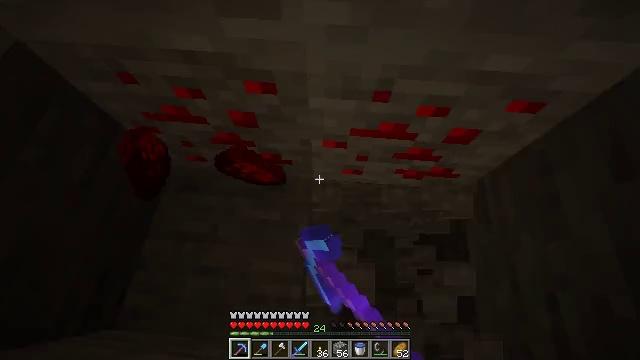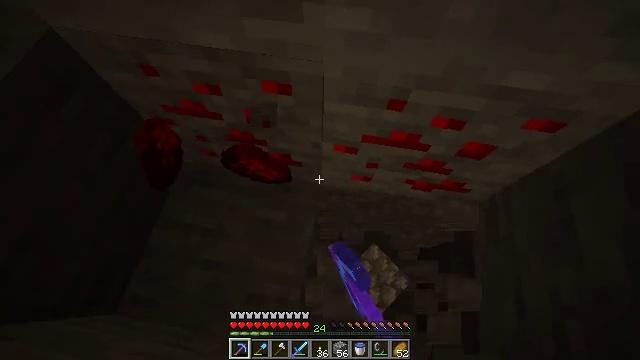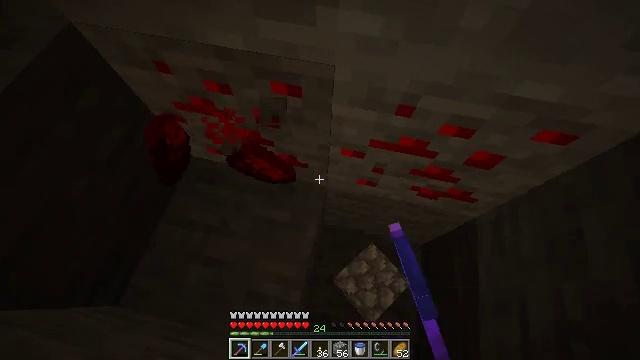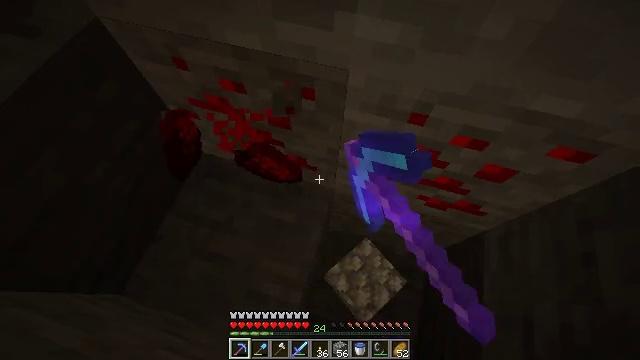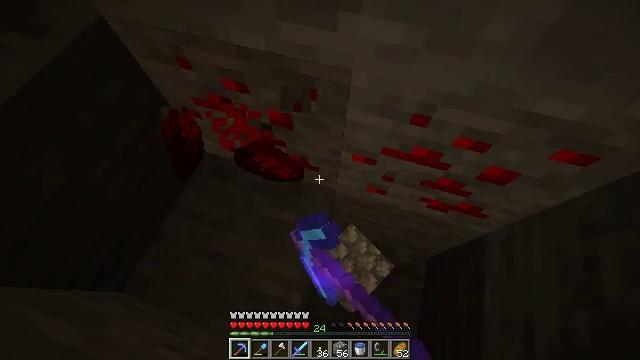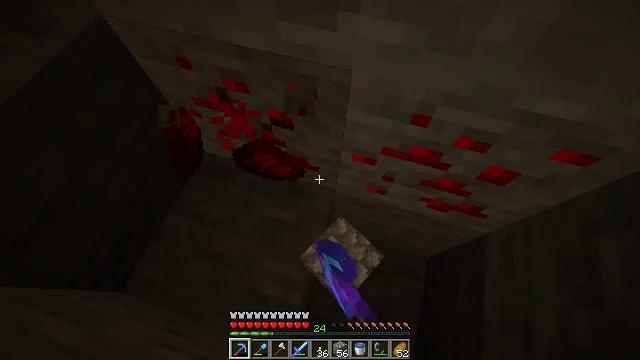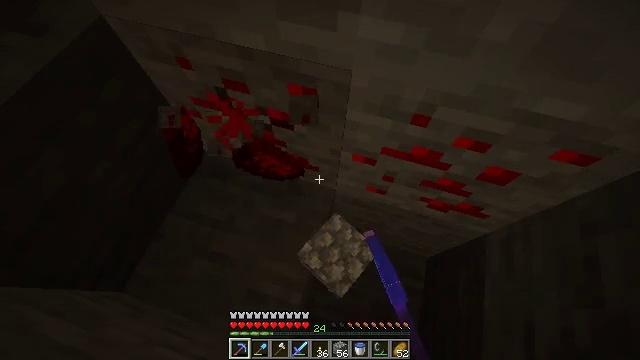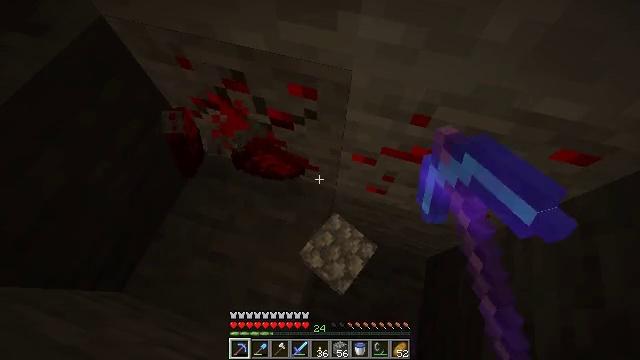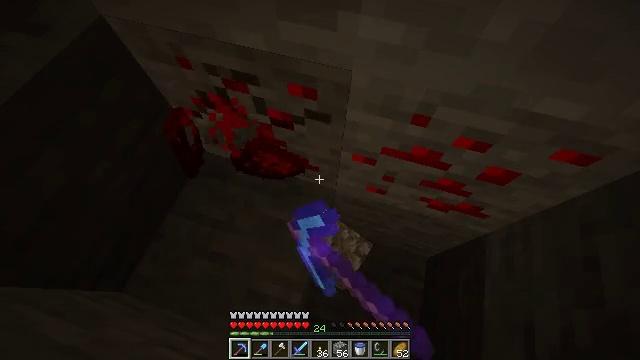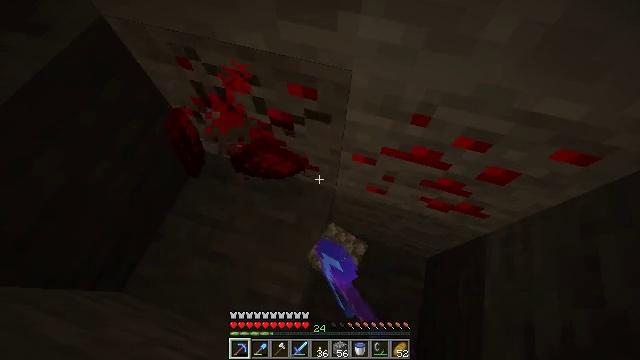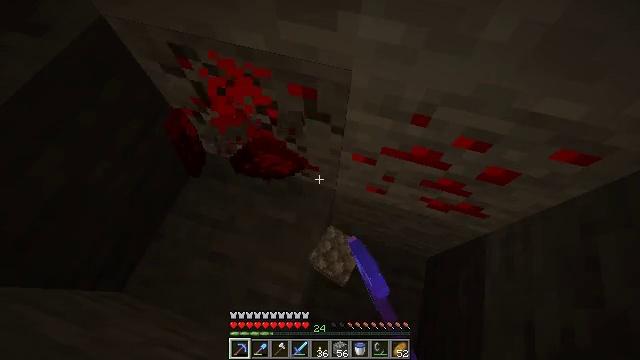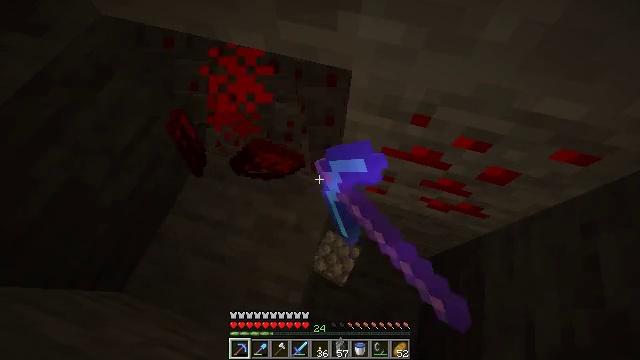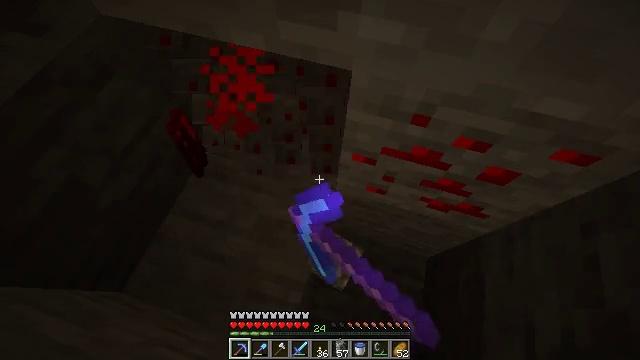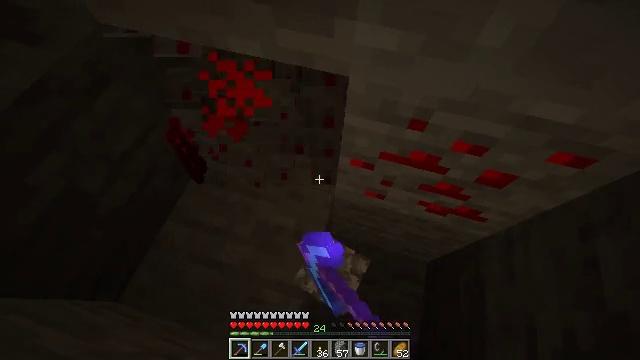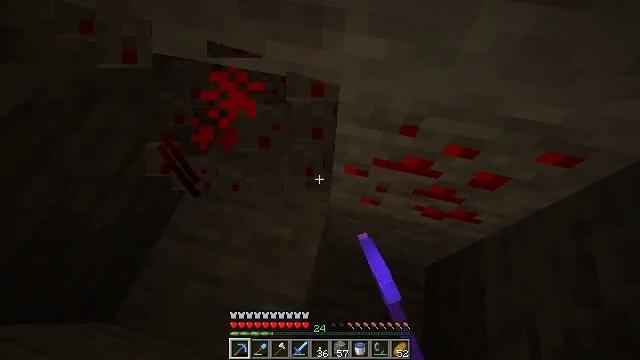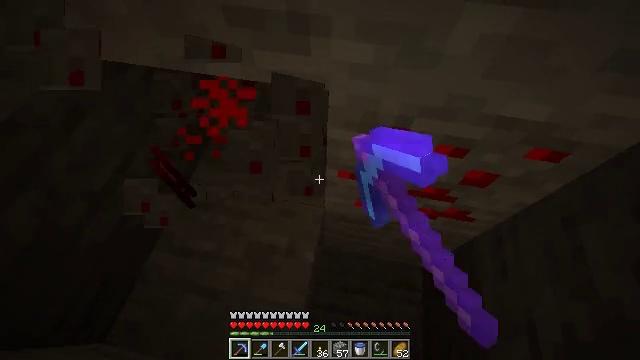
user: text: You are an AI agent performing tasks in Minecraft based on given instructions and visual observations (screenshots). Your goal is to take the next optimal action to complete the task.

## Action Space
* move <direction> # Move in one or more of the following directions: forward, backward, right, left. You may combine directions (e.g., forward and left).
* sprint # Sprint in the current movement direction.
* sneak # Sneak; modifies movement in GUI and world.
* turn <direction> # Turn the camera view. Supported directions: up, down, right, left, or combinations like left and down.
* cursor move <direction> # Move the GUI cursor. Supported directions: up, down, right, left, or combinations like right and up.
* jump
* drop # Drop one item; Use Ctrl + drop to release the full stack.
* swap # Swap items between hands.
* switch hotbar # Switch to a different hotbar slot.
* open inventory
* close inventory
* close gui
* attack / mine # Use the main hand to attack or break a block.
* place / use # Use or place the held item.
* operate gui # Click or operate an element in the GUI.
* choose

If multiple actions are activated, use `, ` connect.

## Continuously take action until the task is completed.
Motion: motion action
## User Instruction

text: Break the redstone ore to pick it up.
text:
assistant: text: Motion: turn left, attack / mine
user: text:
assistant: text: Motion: turn left, attack / mine
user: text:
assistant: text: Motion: turn left, attack / mine
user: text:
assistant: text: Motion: attack / mine
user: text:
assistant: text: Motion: attack / mine
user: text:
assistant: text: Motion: attack / mine
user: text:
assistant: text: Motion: attack / mine
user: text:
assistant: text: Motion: attack / mine
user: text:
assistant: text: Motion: attack / mine
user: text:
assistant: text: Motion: attack / mine
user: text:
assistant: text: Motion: attack / mine
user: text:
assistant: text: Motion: attack / mine
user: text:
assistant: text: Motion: turn up, attack / mine
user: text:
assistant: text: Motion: turn right and up, attack / mine
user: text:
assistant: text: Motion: turn right and up, attack / mine
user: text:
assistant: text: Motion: turn right and up, attack / mine
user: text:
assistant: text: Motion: turn right and up, attack / mine
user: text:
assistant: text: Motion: turn right, attack / mine
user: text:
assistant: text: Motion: turn right, attack / mine
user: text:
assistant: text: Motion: turn right, attack / mine
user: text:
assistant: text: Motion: attack / mine
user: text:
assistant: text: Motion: attack / mine
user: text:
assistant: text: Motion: attack / mine
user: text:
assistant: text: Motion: attack / mine
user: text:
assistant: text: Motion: attack / mine
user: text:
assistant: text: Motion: attack / mine
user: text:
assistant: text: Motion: attack / mine
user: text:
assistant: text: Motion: attack / mine
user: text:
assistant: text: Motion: attack / mine
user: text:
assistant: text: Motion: attack / mine